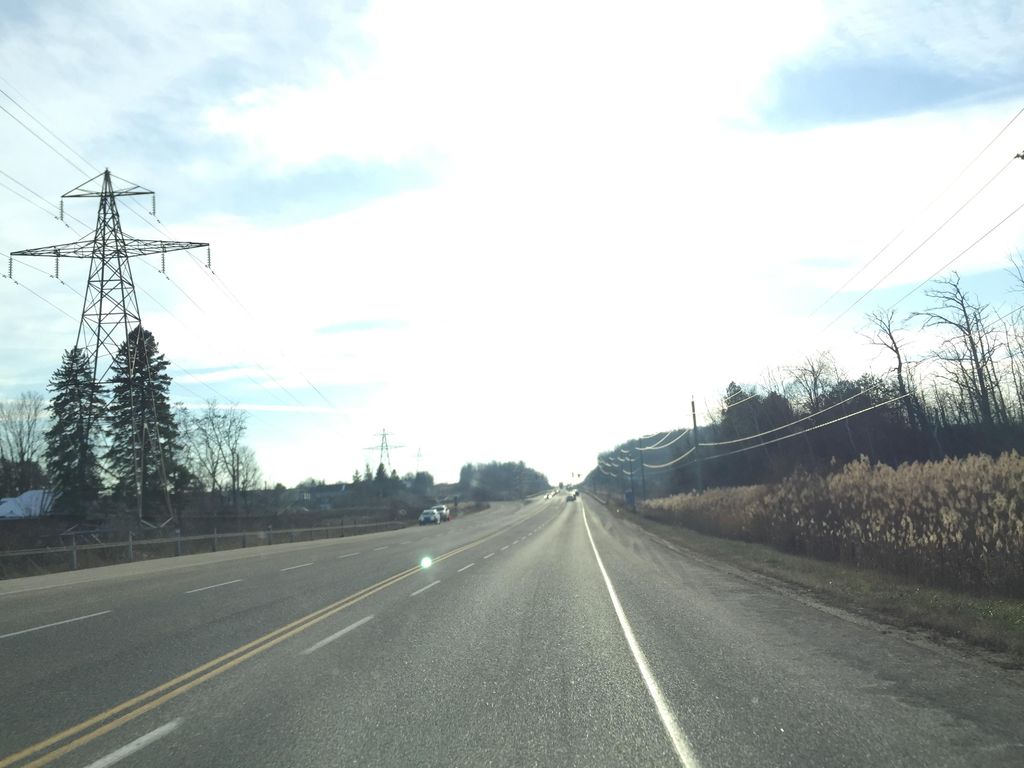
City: kitchener-waterloo